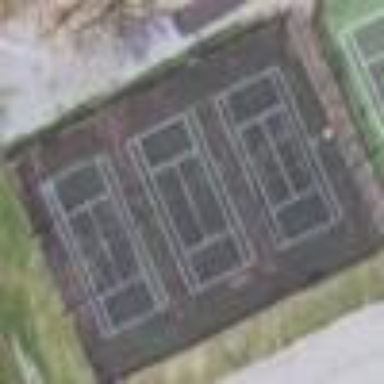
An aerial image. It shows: Tennis court in leisure pitch.